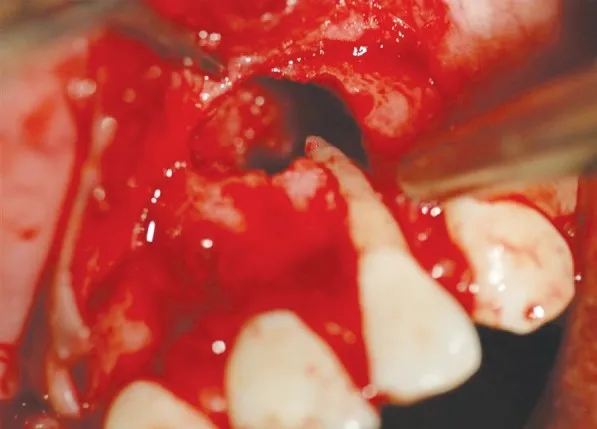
Bone defect.
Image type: medical_photograph (other_medical_photograph)